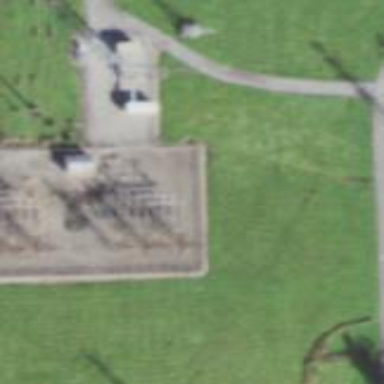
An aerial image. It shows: Power substation.